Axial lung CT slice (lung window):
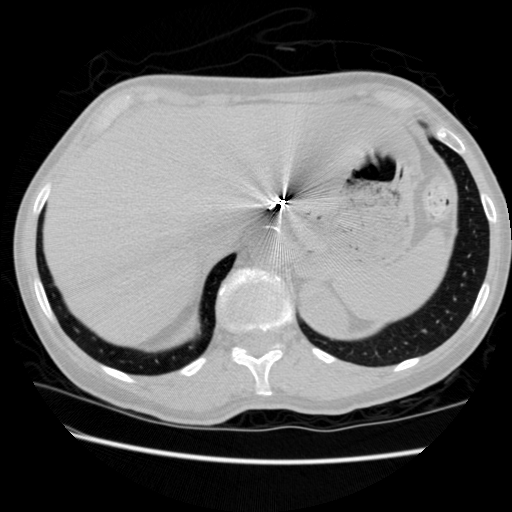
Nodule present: no